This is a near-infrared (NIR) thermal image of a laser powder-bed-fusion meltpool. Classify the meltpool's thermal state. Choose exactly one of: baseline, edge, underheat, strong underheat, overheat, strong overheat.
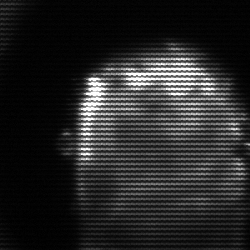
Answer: baseline